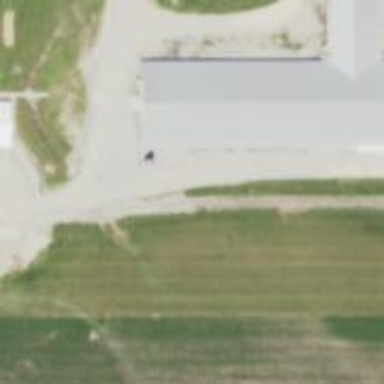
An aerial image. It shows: Silo.